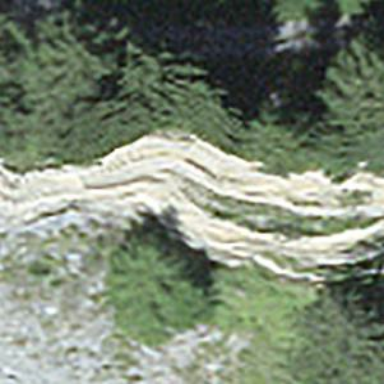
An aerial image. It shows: Cliff in nature.